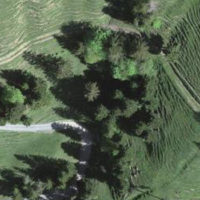
EUNIS habitat code: 44
Species observed at this site:
Cephalanthera longifolia